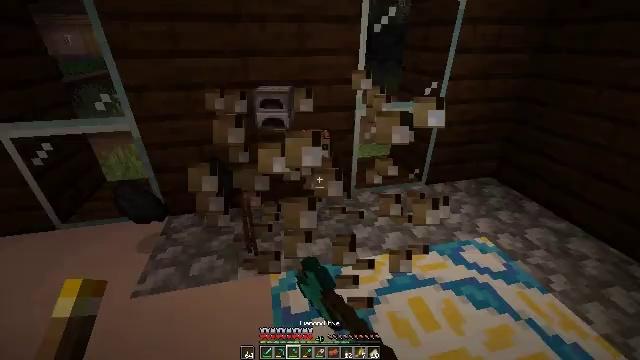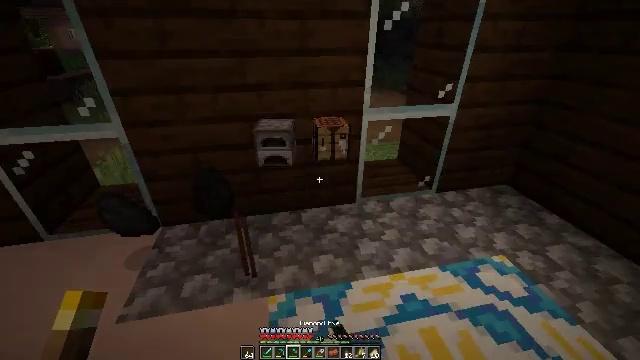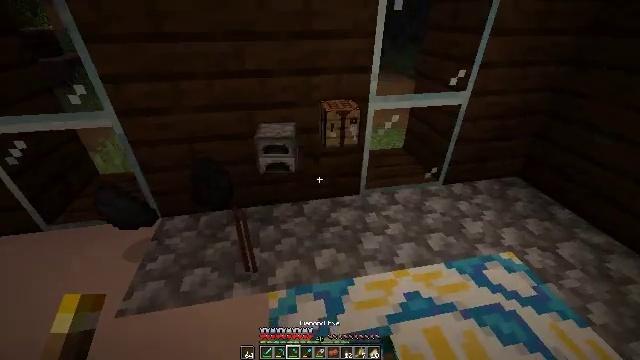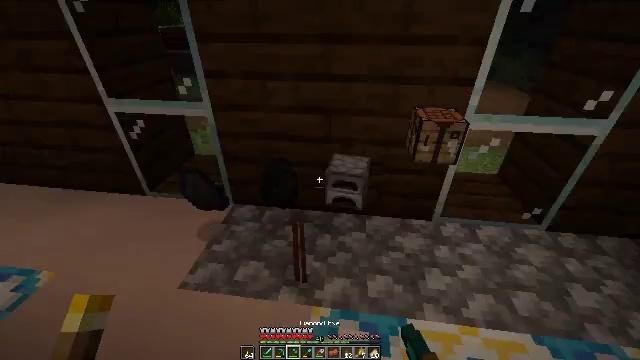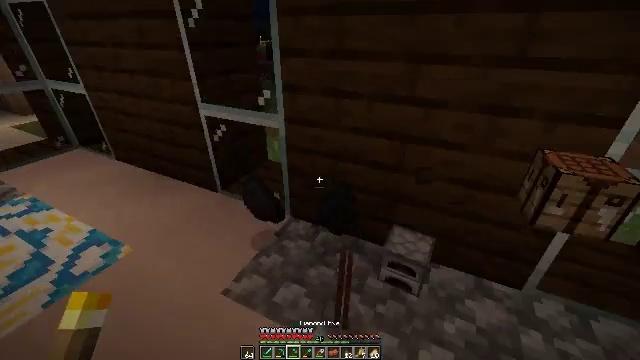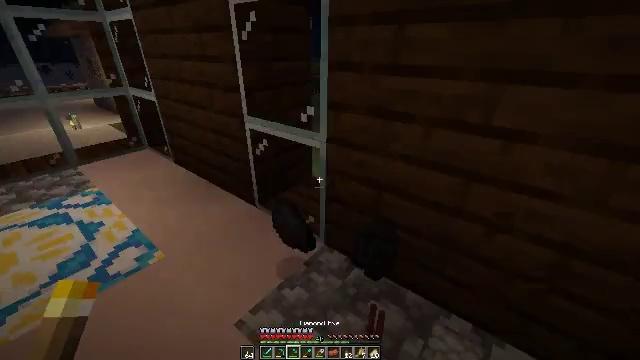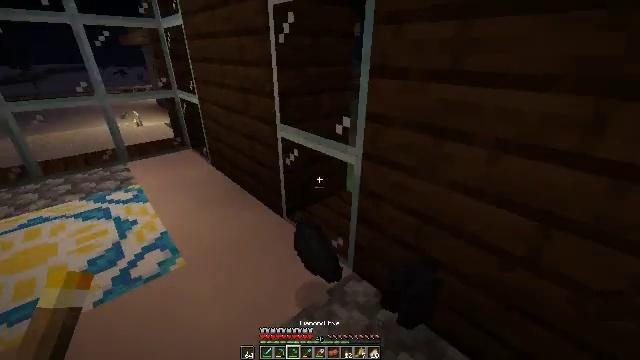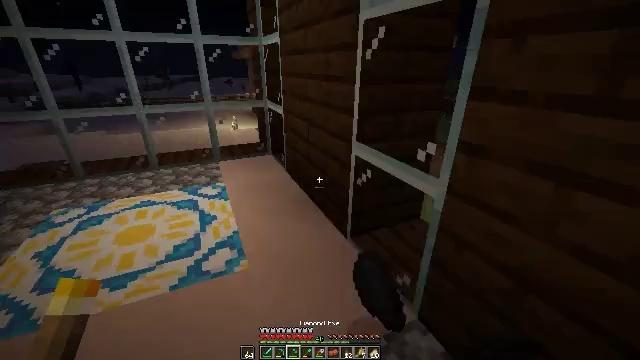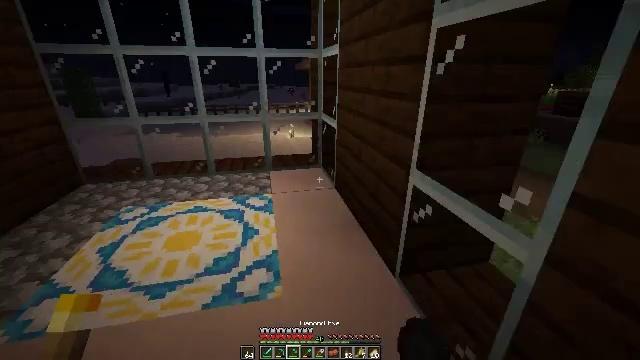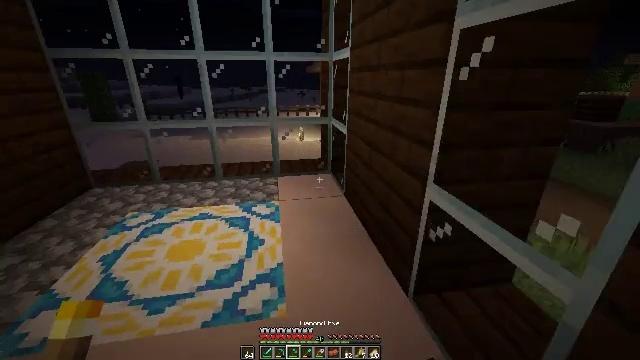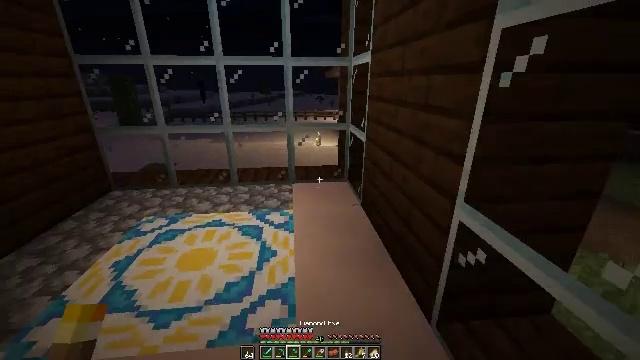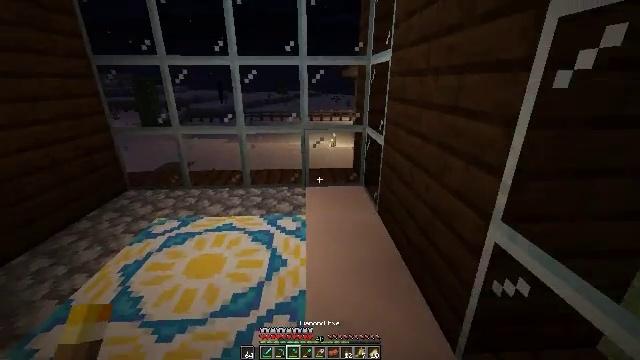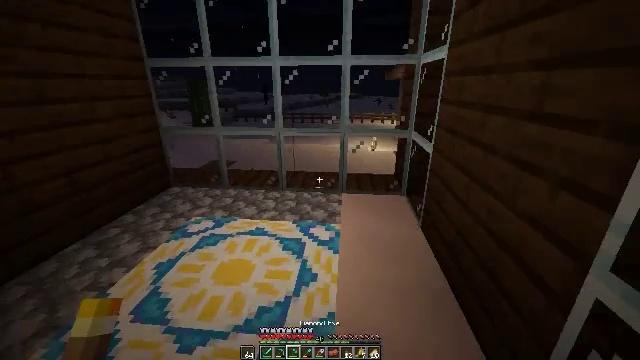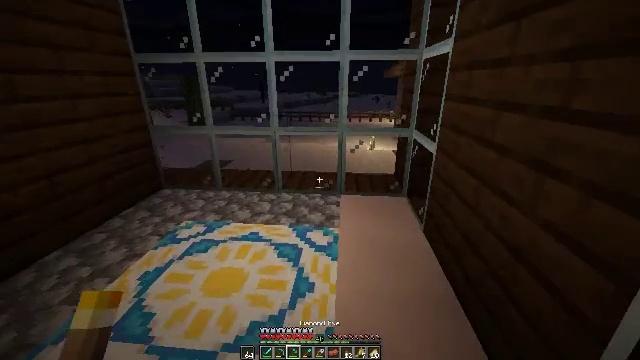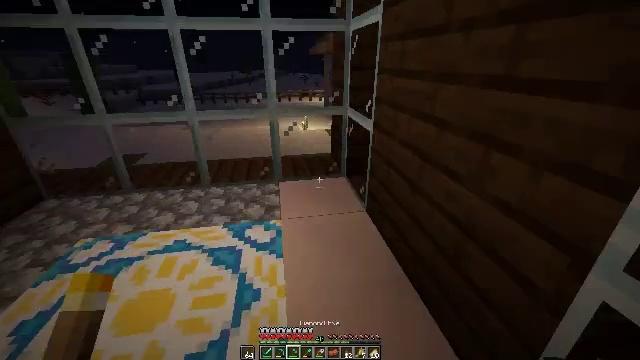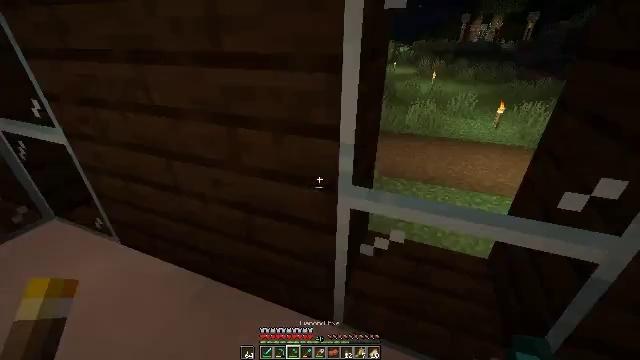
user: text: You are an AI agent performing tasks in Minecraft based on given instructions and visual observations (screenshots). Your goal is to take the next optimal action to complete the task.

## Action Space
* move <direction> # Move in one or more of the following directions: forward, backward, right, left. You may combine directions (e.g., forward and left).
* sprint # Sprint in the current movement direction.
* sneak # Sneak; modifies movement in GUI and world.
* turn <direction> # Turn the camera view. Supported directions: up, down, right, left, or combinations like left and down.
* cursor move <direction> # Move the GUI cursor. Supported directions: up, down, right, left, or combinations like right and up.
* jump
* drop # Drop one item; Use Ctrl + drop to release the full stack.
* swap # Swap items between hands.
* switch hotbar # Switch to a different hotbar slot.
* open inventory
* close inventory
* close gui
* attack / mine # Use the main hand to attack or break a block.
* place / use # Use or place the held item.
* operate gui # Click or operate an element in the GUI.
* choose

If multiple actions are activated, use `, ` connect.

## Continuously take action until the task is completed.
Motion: motion action
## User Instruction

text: Drop a lantern.
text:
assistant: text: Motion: move forward, attack / mine
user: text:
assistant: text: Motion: move forward, turn down, attack / mine
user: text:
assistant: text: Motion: move forward, turn left
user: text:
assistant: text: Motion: move forward, turn left and up
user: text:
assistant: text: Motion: move forward, turn left and up
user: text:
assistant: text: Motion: move forward, turn left and up
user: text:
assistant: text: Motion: move forward, turn left and up
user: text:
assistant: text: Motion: move forward, turn left and up
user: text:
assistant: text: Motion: move forward, turn left
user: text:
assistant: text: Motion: move forward, turn left
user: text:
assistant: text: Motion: move forward, turn left
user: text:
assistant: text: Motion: move forward, turn left
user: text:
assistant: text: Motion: move forward
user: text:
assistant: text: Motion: move forward, turn right and down
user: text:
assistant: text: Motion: turn right and down
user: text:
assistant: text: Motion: turn right and down
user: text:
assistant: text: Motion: turn right and down
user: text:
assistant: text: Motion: turn right
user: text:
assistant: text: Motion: move forward, turn right
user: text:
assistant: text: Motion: move forward, turn right and up
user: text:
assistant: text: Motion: move forward
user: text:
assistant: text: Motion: move forward
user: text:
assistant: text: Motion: move forward
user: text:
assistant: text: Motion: move forward
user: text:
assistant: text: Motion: move forward, turn right and down
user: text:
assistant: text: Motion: move forward, turn right and up
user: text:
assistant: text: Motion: move forward, turn right and up
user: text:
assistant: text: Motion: move forward, turn right and up
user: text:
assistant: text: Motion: move forward, turn right and up
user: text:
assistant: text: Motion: move forward, turn right